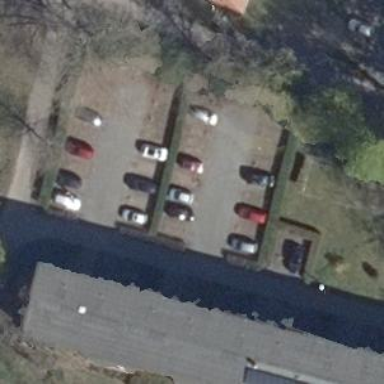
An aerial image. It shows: Street-side parking area.